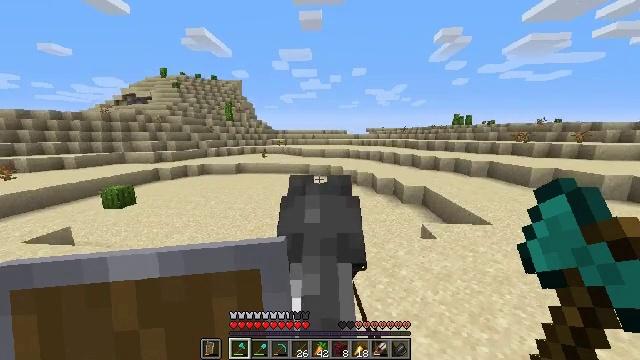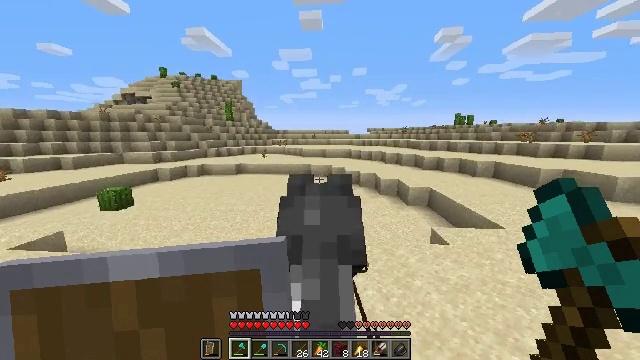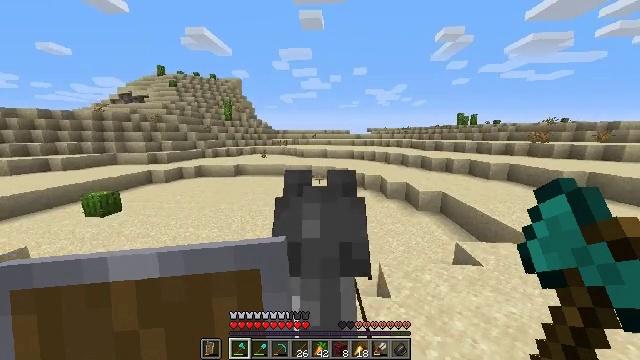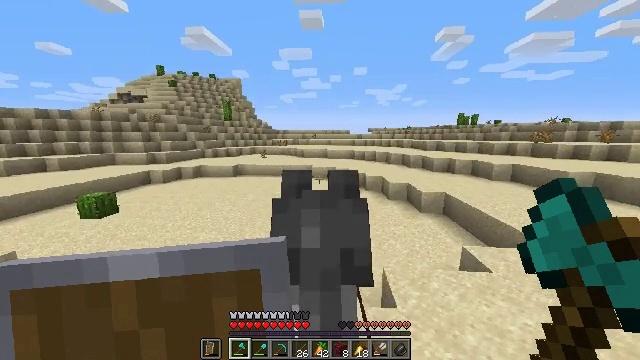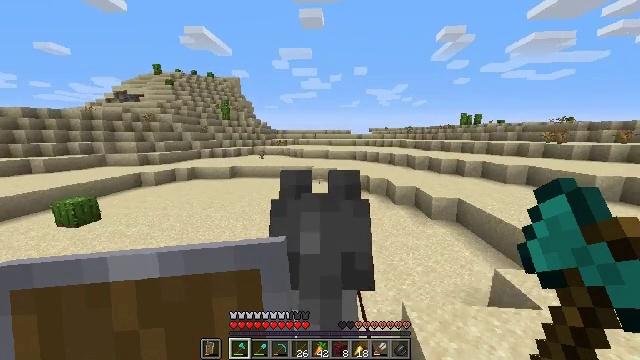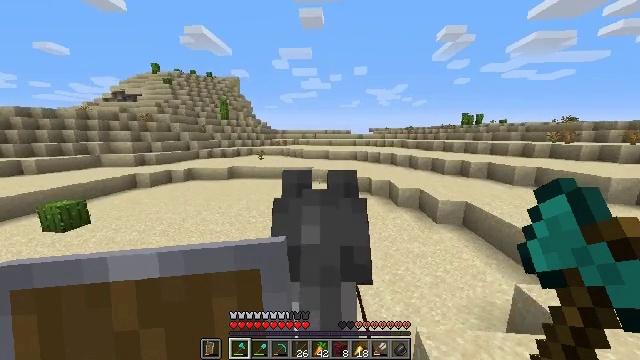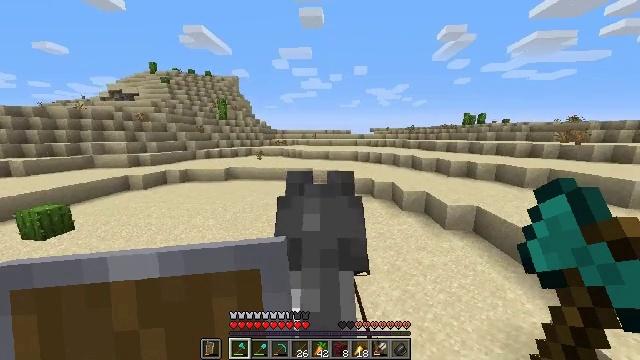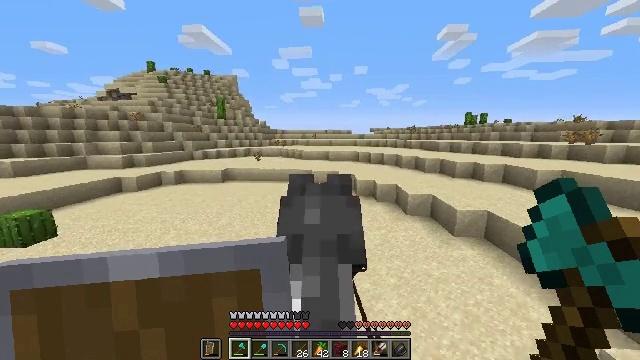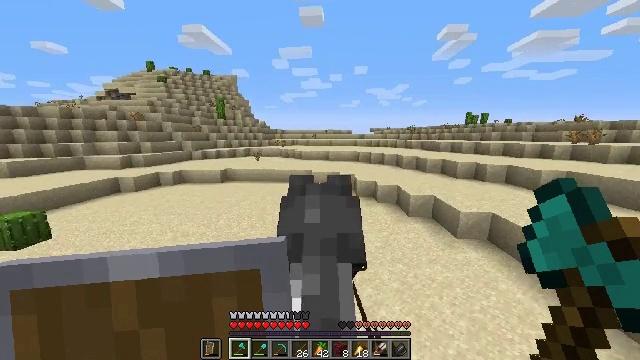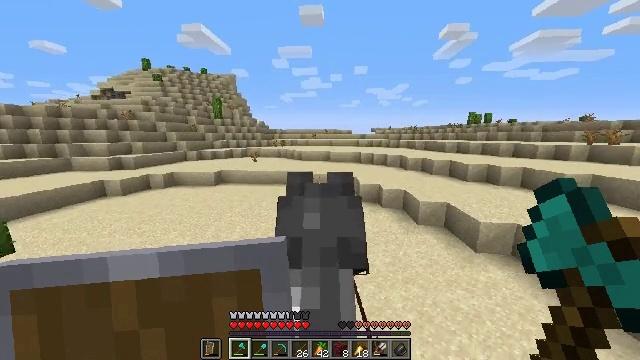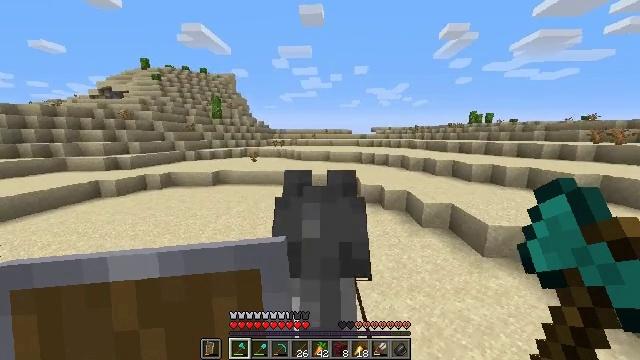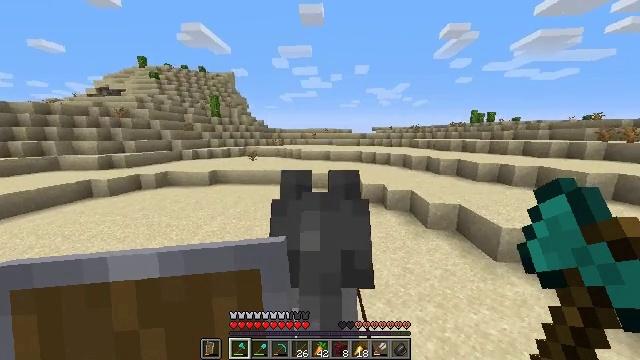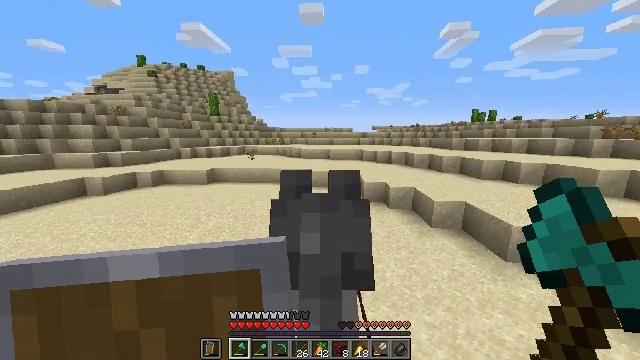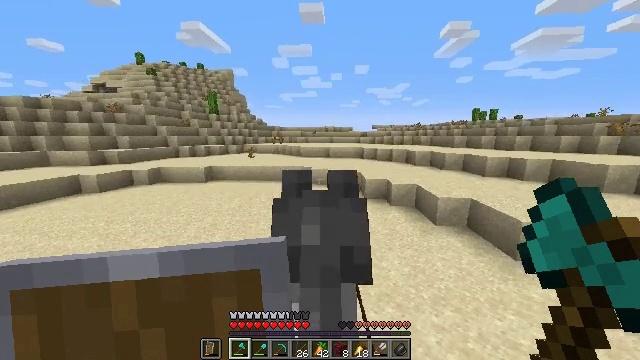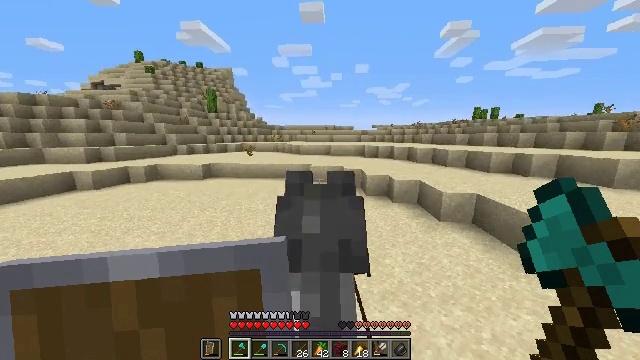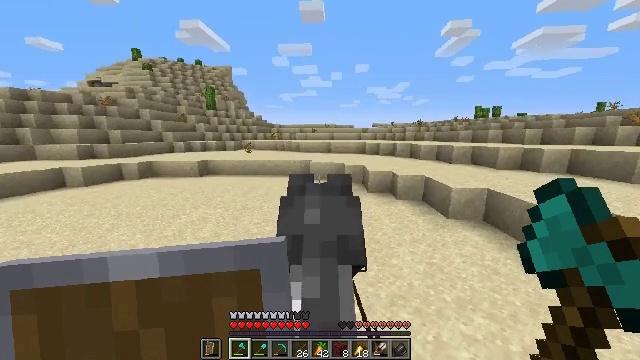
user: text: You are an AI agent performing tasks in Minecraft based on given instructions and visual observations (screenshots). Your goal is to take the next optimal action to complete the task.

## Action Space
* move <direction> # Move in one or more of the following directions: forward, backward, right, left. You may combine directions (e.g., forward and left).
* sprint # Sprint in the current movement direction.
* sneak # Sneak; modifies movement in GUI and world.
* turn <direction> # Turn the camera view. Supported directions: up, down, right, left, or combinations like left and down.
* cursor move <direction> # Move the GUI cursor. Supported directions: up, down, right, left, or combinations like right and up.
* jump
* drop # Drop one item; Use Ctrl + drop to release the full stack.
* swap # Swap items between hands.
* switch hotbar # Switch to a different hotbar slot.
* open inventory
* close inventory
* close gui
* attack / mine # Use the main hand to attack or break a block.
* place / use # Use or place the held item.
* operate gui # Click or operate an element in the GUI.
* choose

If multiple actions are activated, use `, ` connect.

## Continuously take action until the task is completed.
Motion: motion action
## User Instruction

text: Attack the ground to gather sand.
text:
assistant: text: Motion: move forward, sprint
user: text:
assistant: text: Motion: move forward, sprint
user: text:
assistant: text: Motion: move forward, sprint
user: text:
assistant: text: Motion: move forward, sprint
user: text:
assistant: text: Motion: move forward, sprint
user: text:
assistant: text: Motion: move forward, sprint
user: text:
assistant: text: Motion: move forward, sprint
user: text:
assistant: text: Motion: move forward, sprint
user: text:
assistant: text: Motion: move forward, sprint
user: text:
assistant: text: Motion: move forward, sprint
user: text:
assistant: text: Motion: move forward, sprint
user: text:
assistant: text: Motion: move forward, sprint
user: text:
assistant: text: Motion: move forward, sprint
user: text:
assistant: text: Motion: move forward, sprint
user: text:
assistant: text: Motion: move forward, sprint
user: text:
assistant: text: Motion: move forward, sprint
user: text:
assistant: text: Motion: move forward, sprint
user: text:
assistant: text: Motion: move forward, sprint
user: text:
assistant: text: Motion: move forward, sprint
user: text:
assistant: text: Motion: move forward, sprint
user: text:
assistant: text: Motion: move forward, sprint
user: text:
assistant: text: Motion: move forward, sprint
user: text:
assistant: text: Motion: move forward, sprint
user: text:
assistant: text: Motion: move forward, sprint
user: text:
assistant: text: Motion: move forward, sprint
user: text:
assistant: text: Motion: move forward, sprint
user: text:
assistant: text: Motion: move forward, sprint
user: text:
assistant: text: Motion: move forward, sprint
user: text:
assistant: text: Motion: move forward, sprint
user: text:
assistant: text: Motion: move forward, sprint